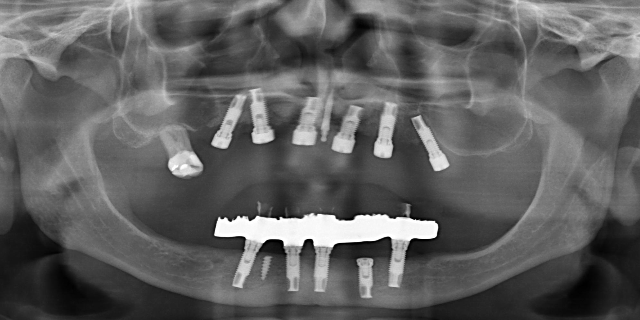
adult